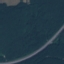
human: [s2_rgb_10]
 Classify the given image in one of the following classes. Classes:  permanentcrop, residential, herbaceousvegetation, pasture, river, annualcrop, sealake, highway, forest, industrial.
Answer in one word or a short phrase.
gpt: Highway